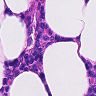
Metastatic tissue present: no